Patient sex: F
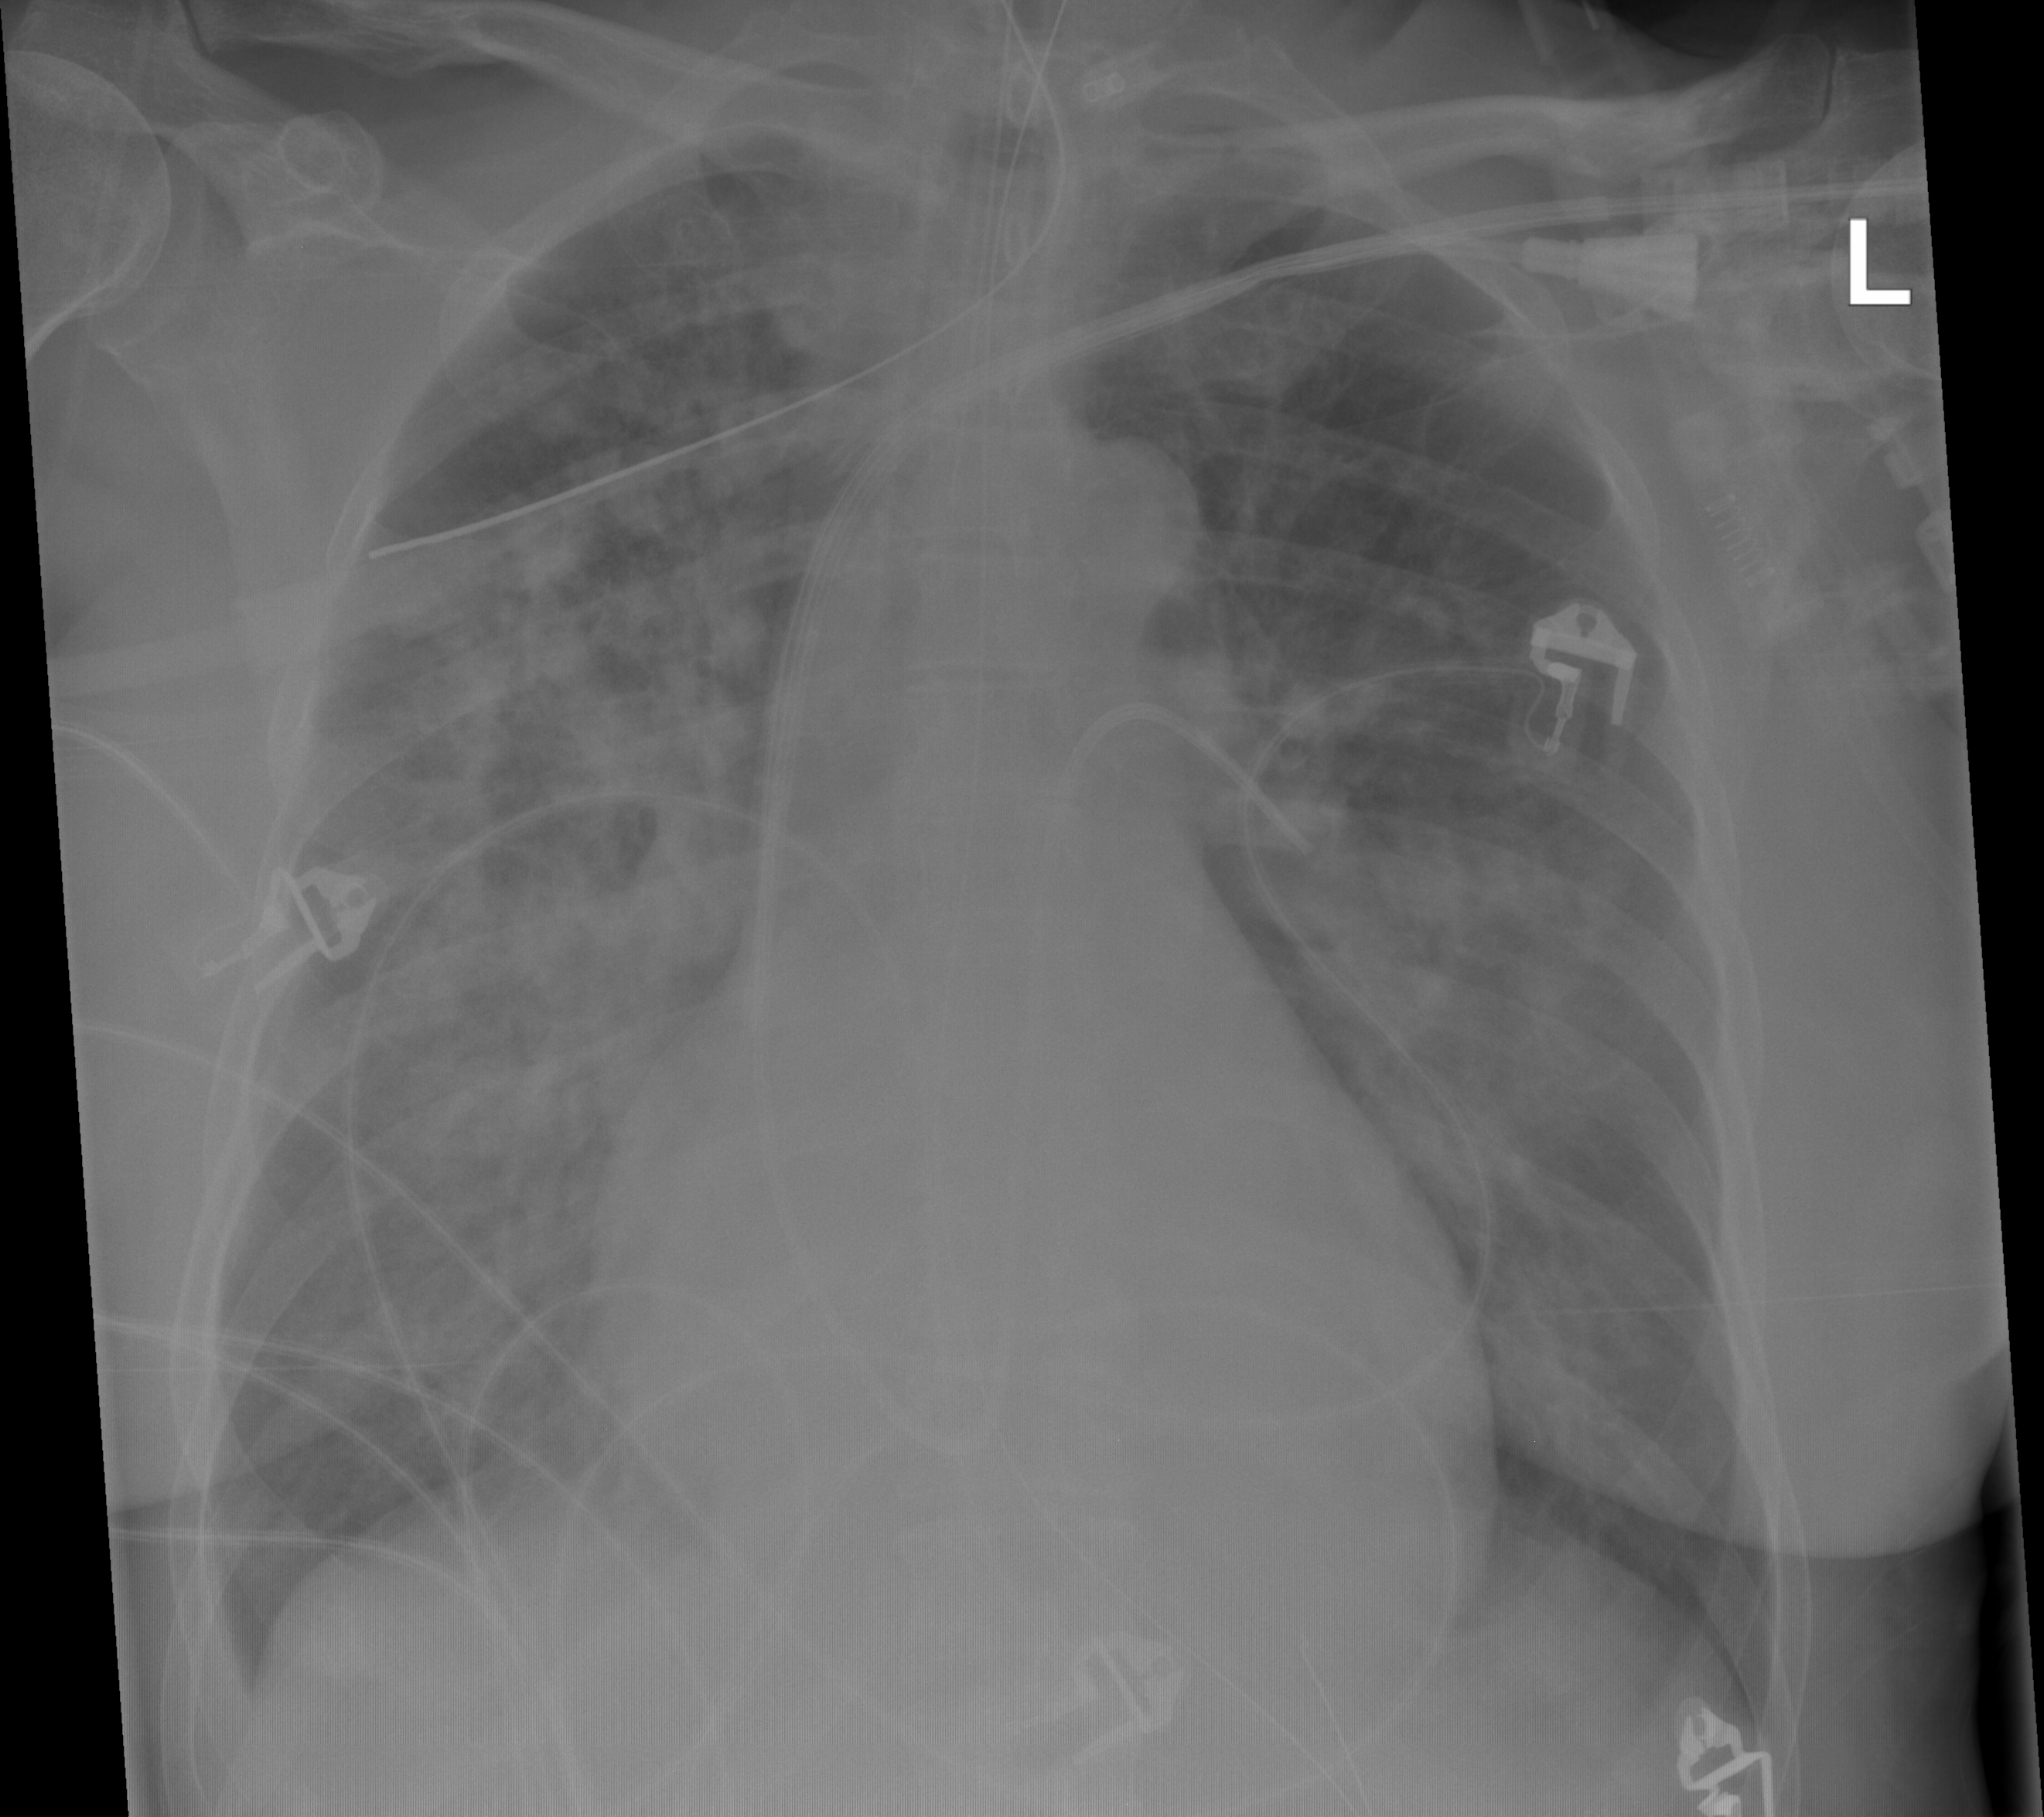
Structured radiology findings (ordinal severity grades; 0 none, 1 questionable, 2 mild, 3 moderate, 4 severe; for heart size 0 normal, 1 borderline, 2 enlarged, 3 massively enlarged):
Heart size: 2
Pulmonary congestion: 3
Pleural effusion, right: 0
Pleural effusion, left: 0
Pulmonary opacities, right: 4
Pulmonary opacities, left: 3
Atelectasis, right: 0
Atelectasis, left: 0